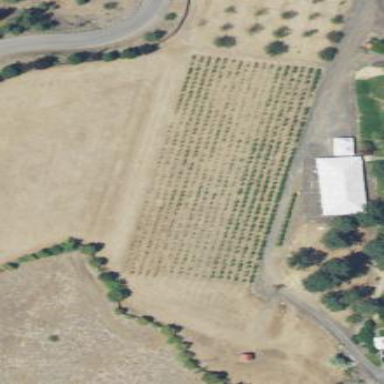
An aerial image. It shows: Beautiful vineyard in the countryside.